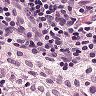
Metastatic tissue present: no